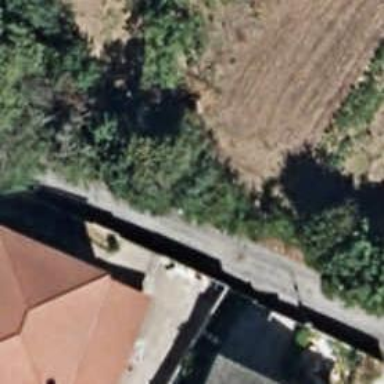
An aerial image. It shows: Residential road with concrete surface.